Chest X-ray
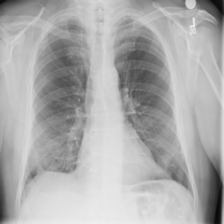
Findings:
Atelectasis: negative
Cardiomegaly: negative
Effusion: negative
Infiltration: negative
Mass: negative
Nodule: negative
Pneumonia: negative
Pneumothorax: negative
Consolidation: negative
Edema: negative
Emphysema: negative
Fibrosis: negative
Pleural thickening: negative
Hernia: negative